Field crop: maize
Growth stage: 2
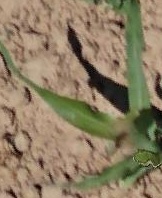
Species: maize